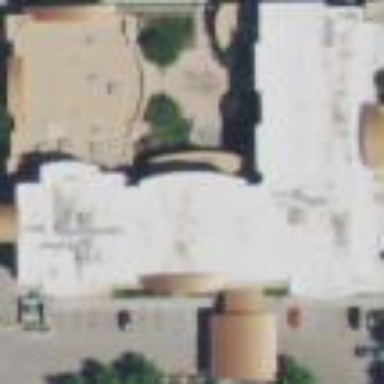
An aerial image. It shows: Hotel building.